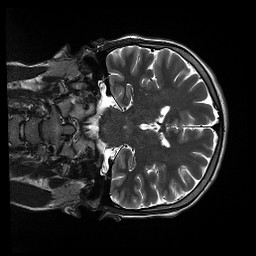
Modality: T2w
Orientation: coronal
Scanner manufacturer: siemens
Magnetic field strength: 3 T
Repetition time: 13.52 s
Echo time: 0.088 s